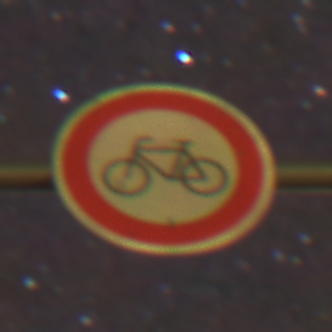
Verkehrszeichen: VerbotRadverkehr
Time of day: Night
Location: Outdoor (Suburban)
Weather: Clear
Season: NotSpecified
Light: Artificial